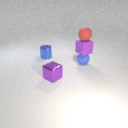
small blue rubber sphere to the right of small purple metal cube